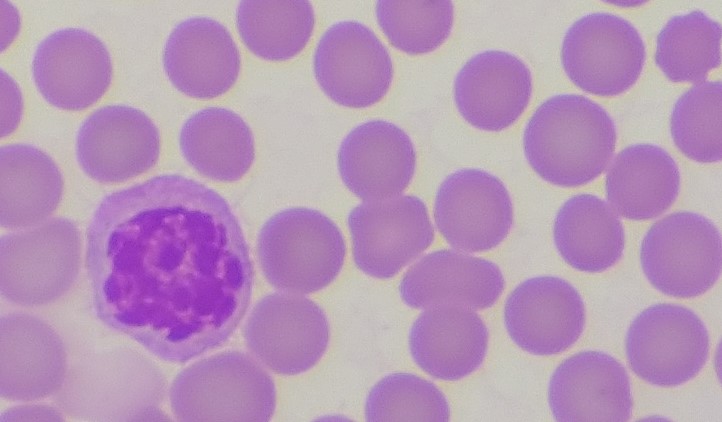
White blood cell type: Neutrophil